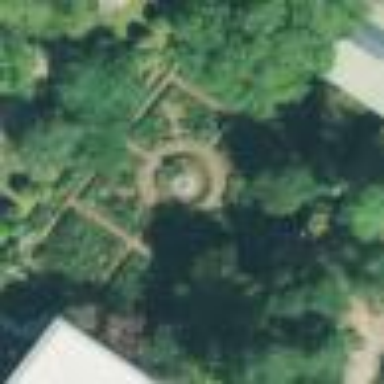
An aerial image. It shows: Garden that is leisure land.